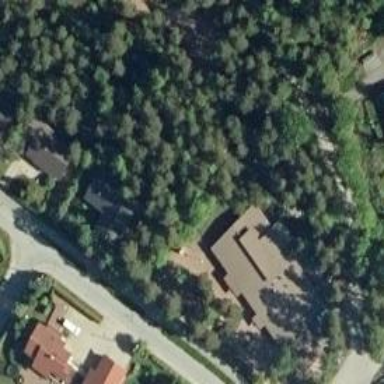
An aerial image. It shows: Kindergarten.